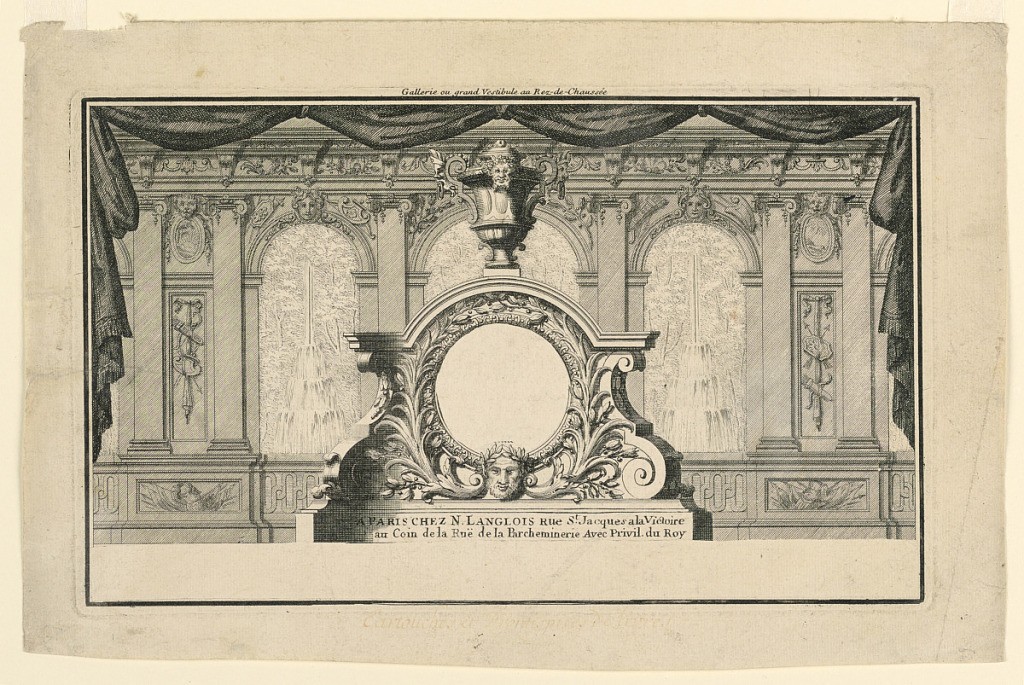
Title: Title Page
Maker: Jean-Baptiste Le Roux, French, ca. 1677-1746
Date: ca. 1700
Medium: Etching on paper
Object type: Print
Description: Title page (before lettering) for a series of wall elevations featuring different designs for wall treatments including paneling, doors, chimney pieces, and bookshelves. A central medallion (cartouche) on a pedestal topped with a vase. The cartouche is framed by scrolling leaves, palm leaves, foliate branches, and a mask (mascarons). A curtain frames the whole scene, with a wall elevation in the background featuring arched windows overlooking a garden with fountains. The decorative paneling features trophies, oval medallions, masks (mascarons), pilasters, and a running frieze along the cornice with brackets.